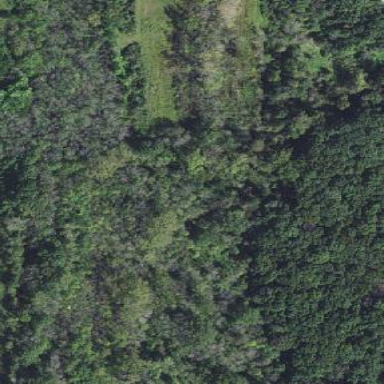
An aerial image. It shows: Forest area.